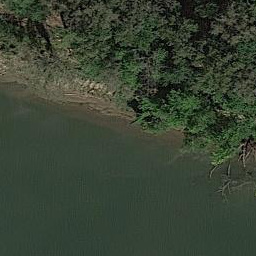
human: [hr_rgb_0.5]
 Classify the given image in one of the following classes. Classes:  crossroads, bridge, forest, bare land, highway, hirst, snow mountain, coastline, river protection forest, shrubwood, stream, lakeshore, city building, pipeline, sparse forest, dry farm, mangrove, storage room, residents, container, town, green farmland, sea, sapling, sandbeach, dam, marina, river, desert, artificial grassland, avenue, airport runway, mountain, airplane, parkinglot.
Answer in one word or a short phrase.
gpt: river protection forest